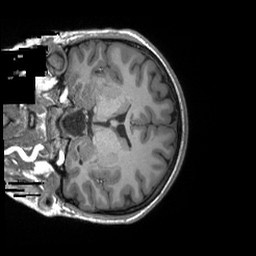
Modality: T1w
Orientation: coronal
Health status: ill
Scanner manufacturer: siemens
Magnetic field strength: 3 T
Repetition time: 2.3 s
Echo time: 0.00243 s